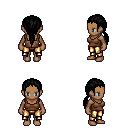
a pixel art fantasy rpg character, female body template, human, dark skin, brown pirate shirt, gold greaves, black ponytail hairstyle, four views (front, back, left, right), 2x2 character sprite sheet, small pixel art, hard edges, no anti-aliasing